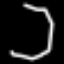
Label: octagon